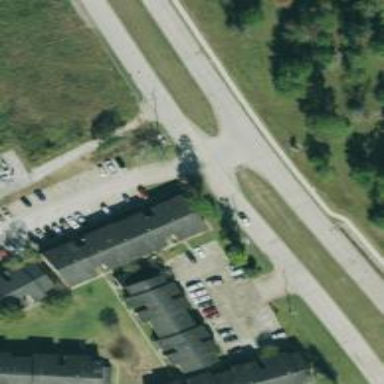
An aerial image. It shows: Secondary link road.